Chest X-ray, AP view. Patient: 36 years old, sex F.
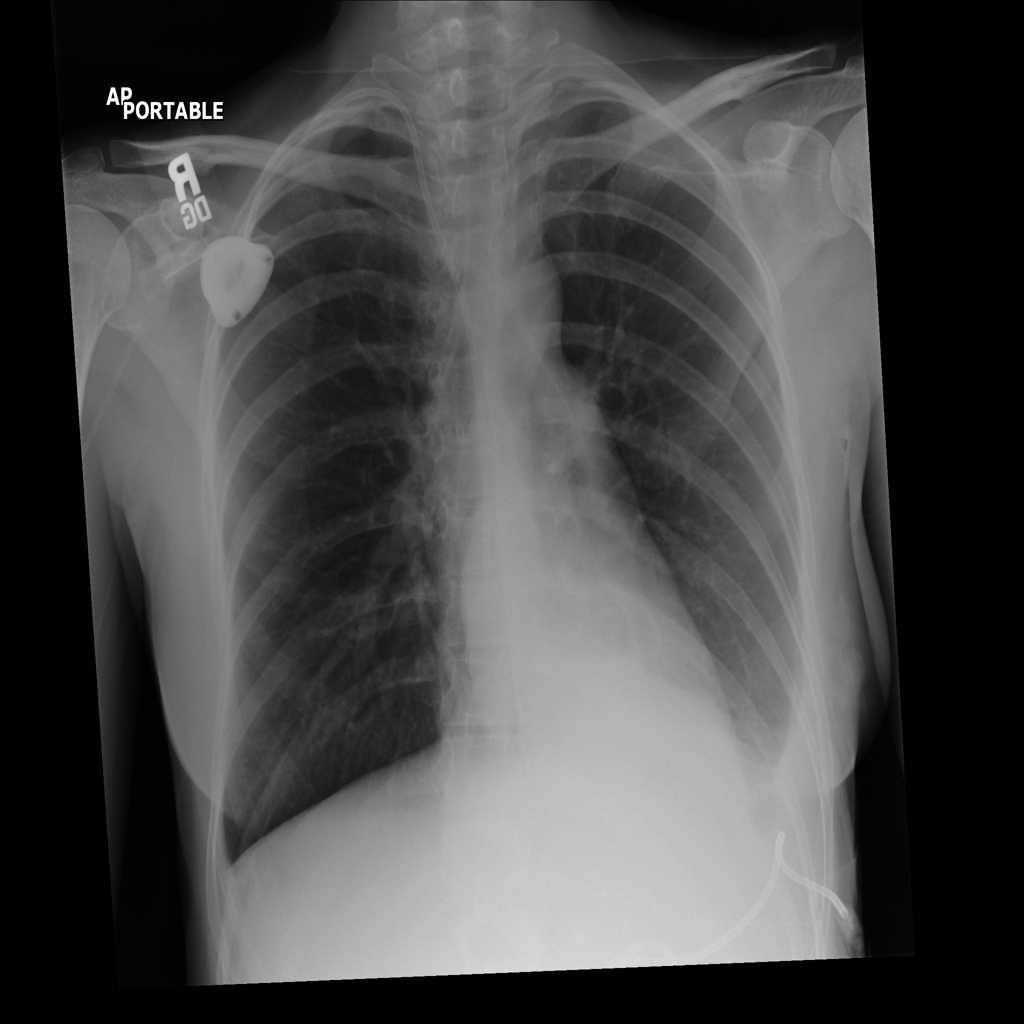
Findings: Consolidation